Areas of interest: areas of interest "Comprehensive Gymnasium"
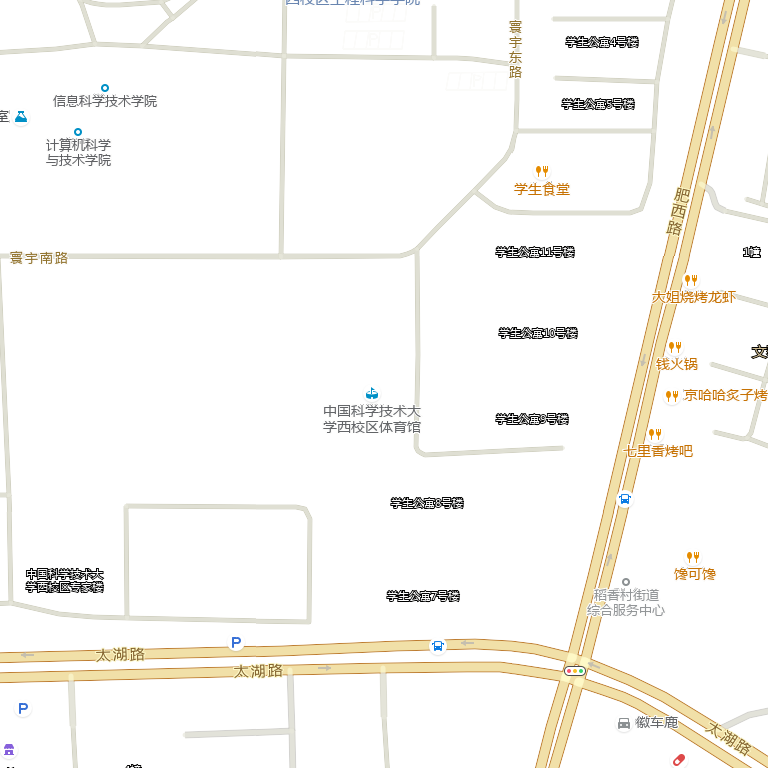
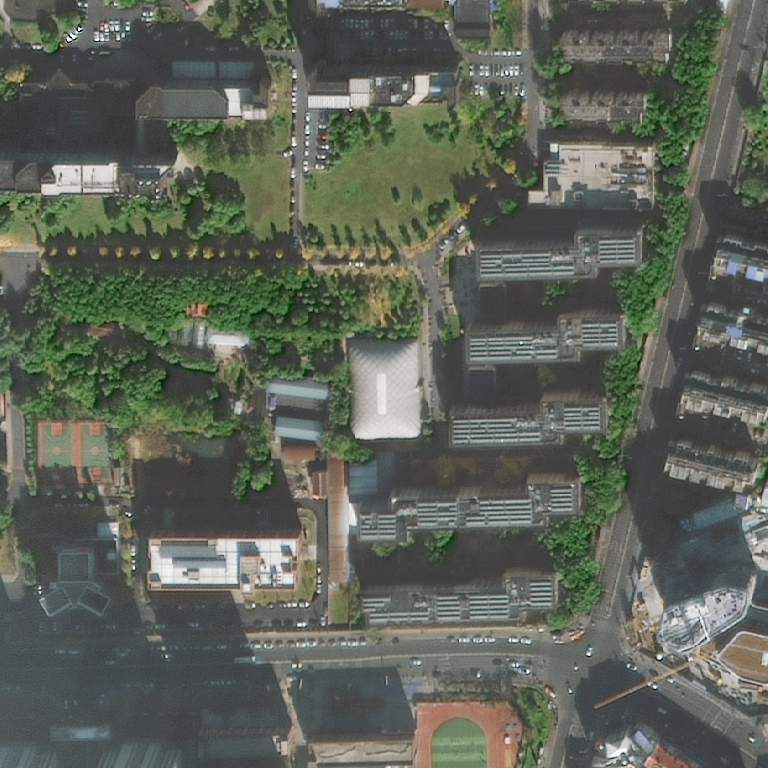